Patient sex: M
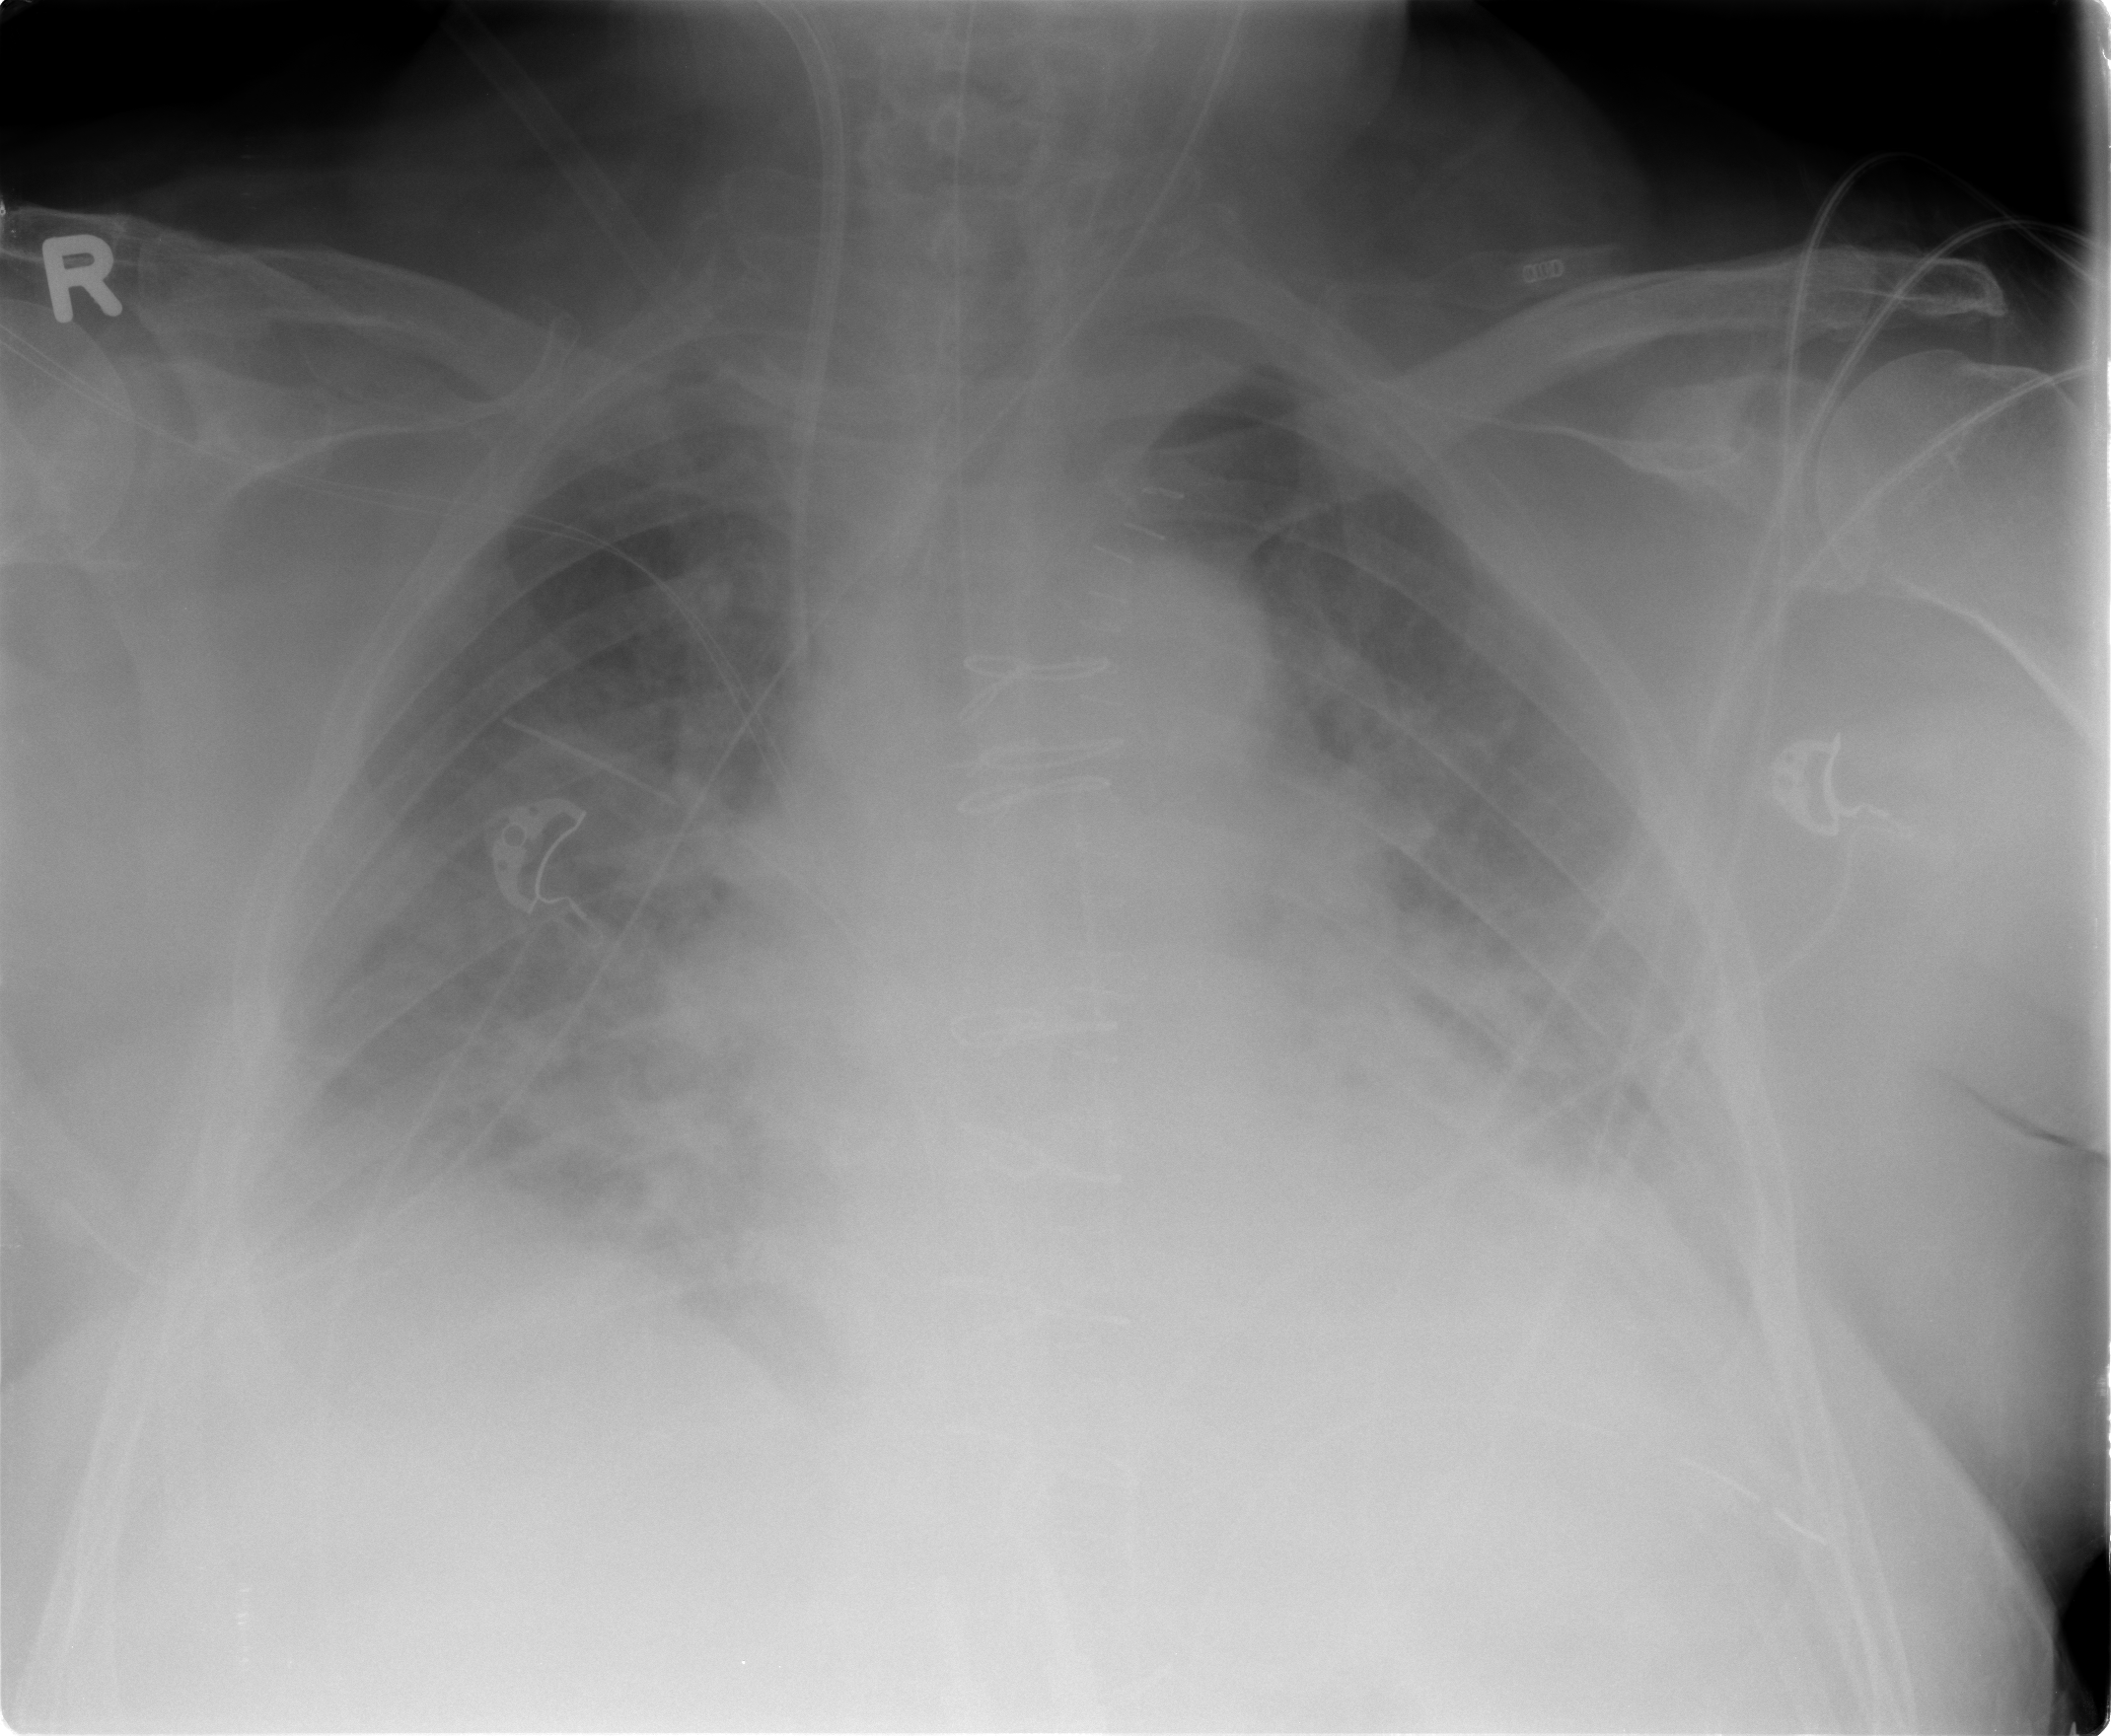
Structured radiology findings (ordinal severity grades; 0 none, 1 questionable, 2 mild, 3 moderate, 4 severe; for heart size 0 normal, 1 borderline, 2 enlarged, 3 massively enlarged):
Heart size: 2
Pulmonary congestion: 3
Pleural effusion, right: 2
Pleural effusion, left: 2
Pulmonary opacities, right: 2
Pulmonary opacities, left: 2
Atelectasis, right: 2
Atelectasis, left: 2